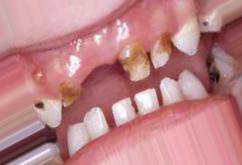
Condition: Caries